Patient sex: M
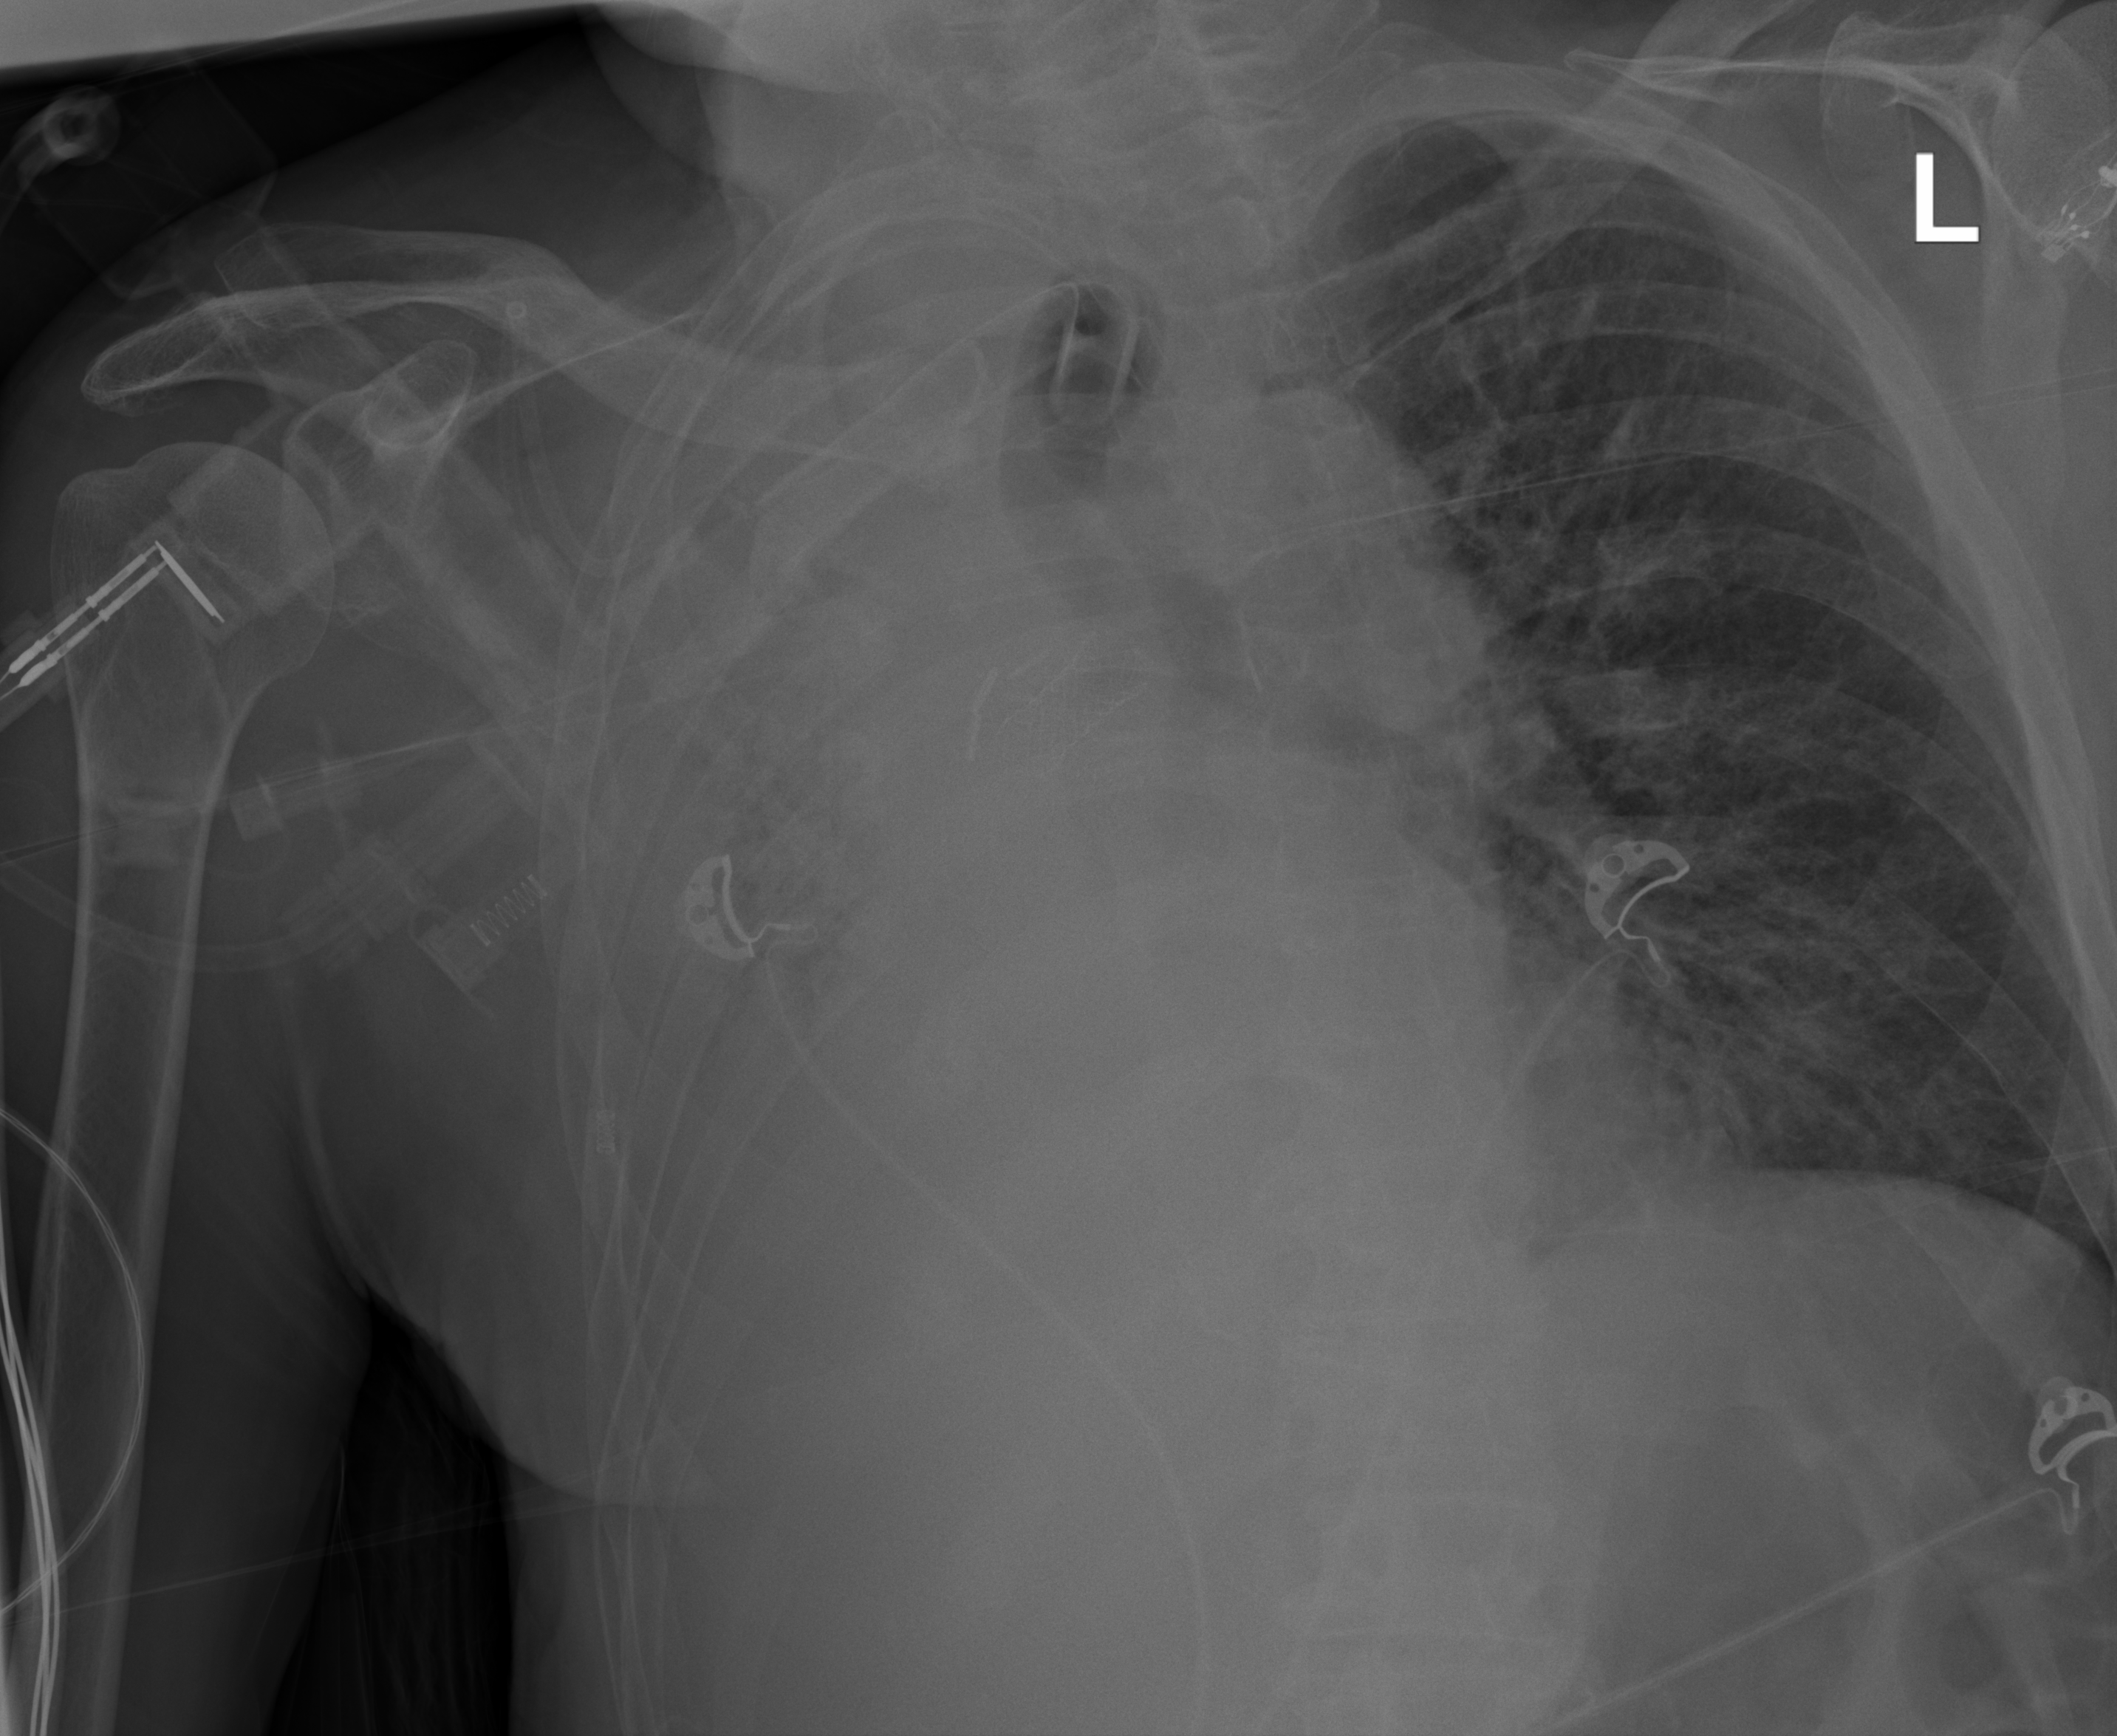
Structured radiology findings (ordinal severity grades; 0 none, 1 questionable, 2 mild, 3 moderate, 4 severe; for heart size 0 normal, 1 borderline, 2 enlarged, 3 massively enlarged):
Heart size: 2
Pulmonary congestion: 2
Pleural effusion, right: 2
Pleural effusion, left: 0
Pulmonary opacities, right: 3
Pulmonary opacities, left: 0
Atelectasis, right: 4
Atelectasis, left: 0